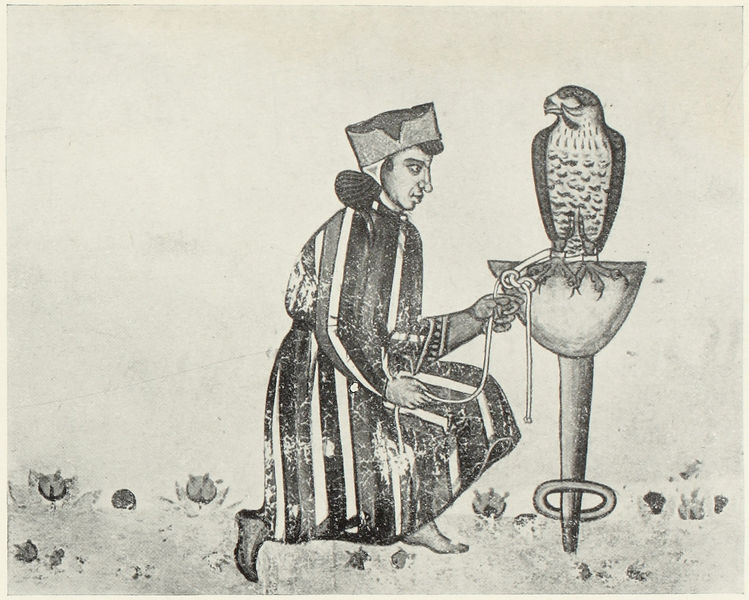
Titel: Falkenbuch Friedrichs des II.; De arte venandi cum avibus
Institution: Rom, Biblioteca Vaticana
Schlagwörter: adler, falke, vogel, frau, hut, haube, kutte, mantel, zopf, schwarz-weiß, mittelalter, greifvogel, habicht, ständer, perser, ansitz, falkner, vogelfänger